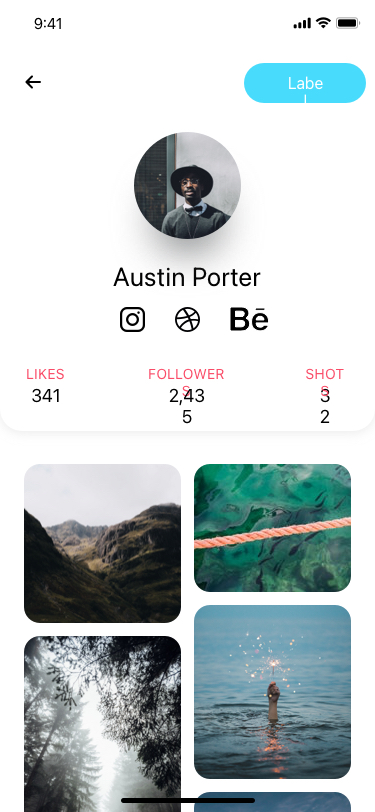
Text in this UI design:
Austin Porter
followers
2,435
32
shots
341
likes